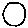
Label: moon